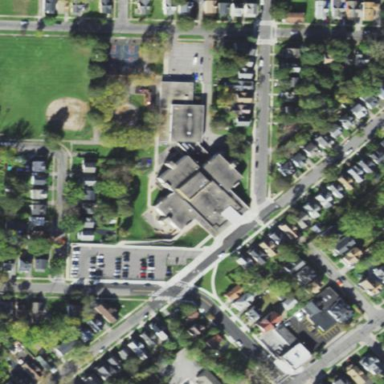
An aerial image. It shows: School building.